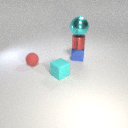
large cyan metal sphere above small blue metal cube